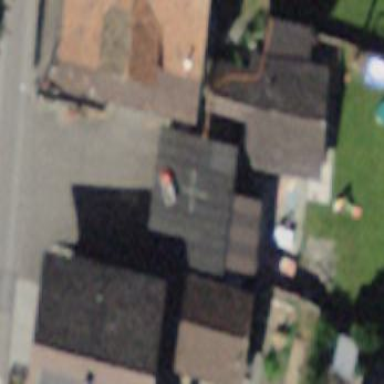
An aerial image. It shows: Garage.